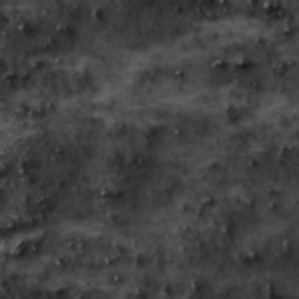
Label: frost